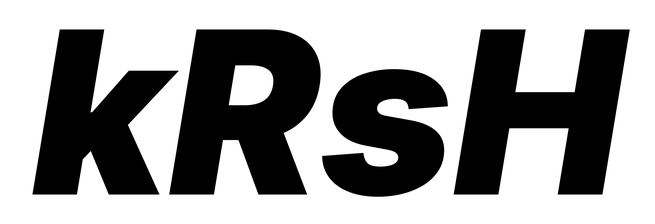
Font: Inter-Italic_Black_Italic